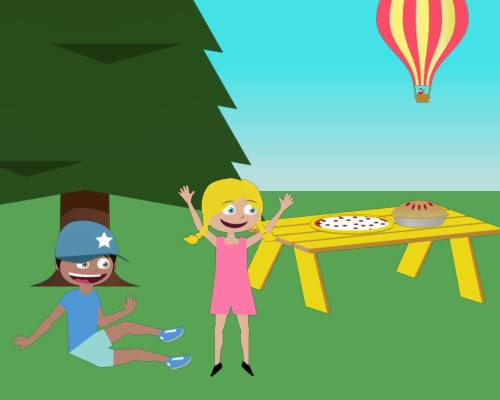
a boy is sitting on the ground in the left he is wearing a blue hat a pine tree is behind the boy a happy girl with her arms raised over her head a picnic yellow bench is to the right of the girl a pizza to the left of the pie there is an air balloon in the sky in the right